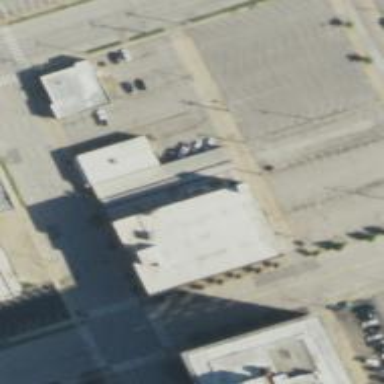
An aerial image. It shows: Office building.